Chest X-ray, AP view. Patient: 44 years old, sex F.
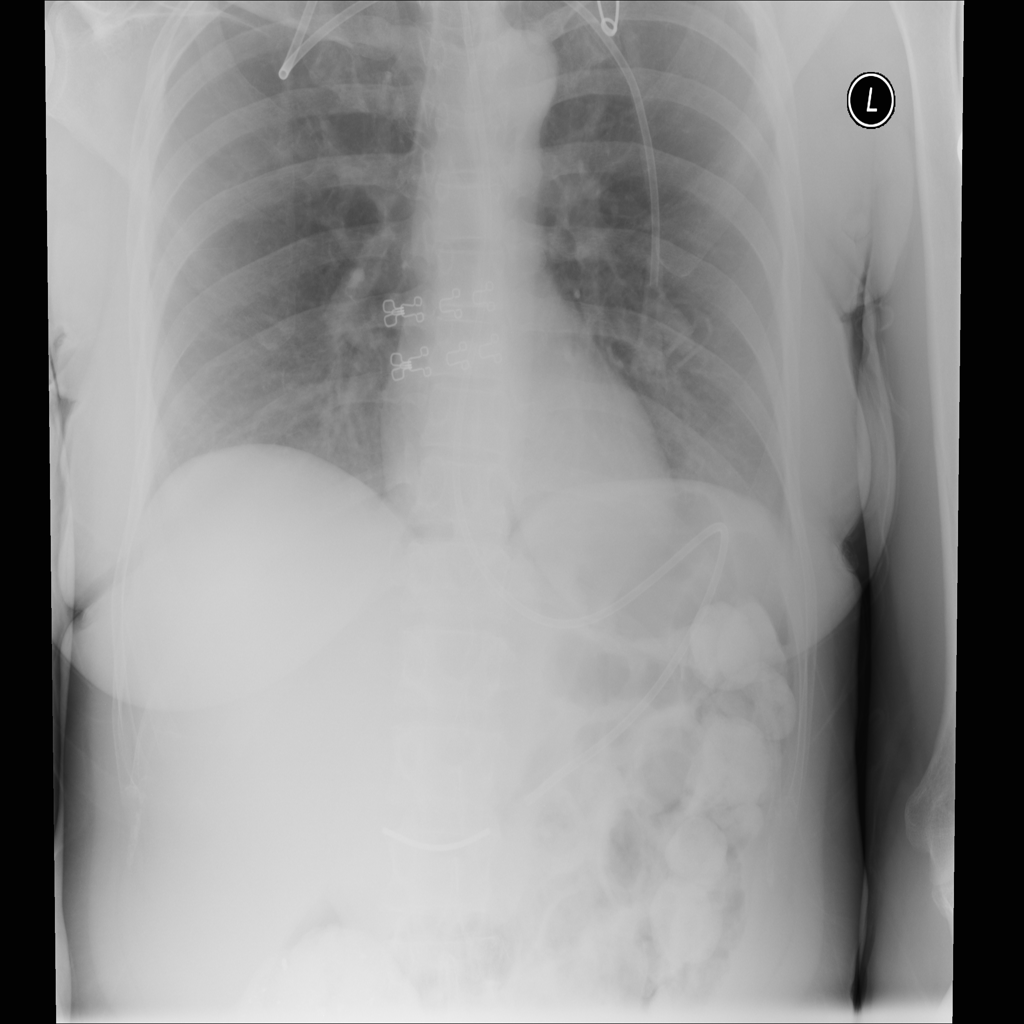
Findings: No Finding